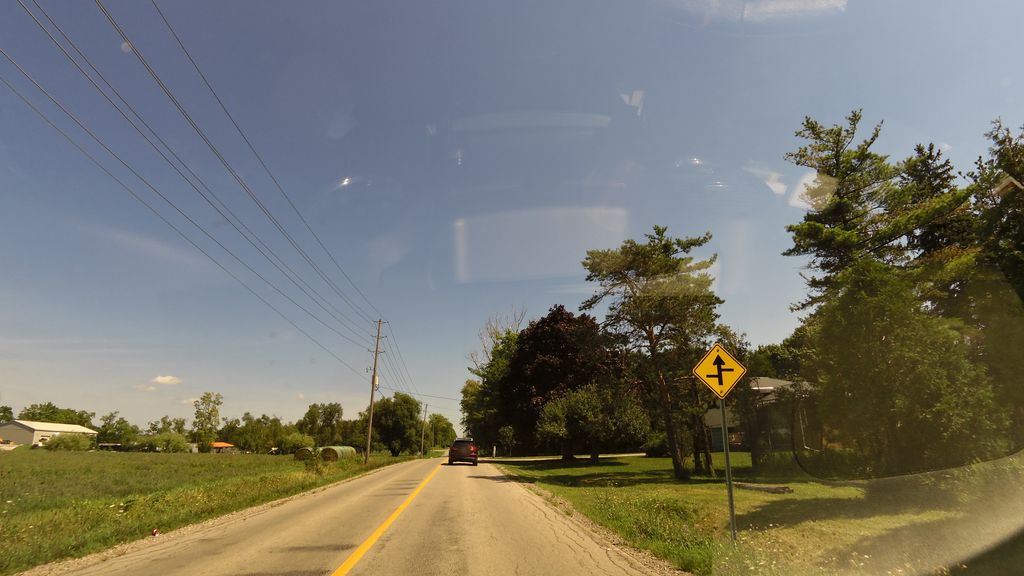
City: hamilton